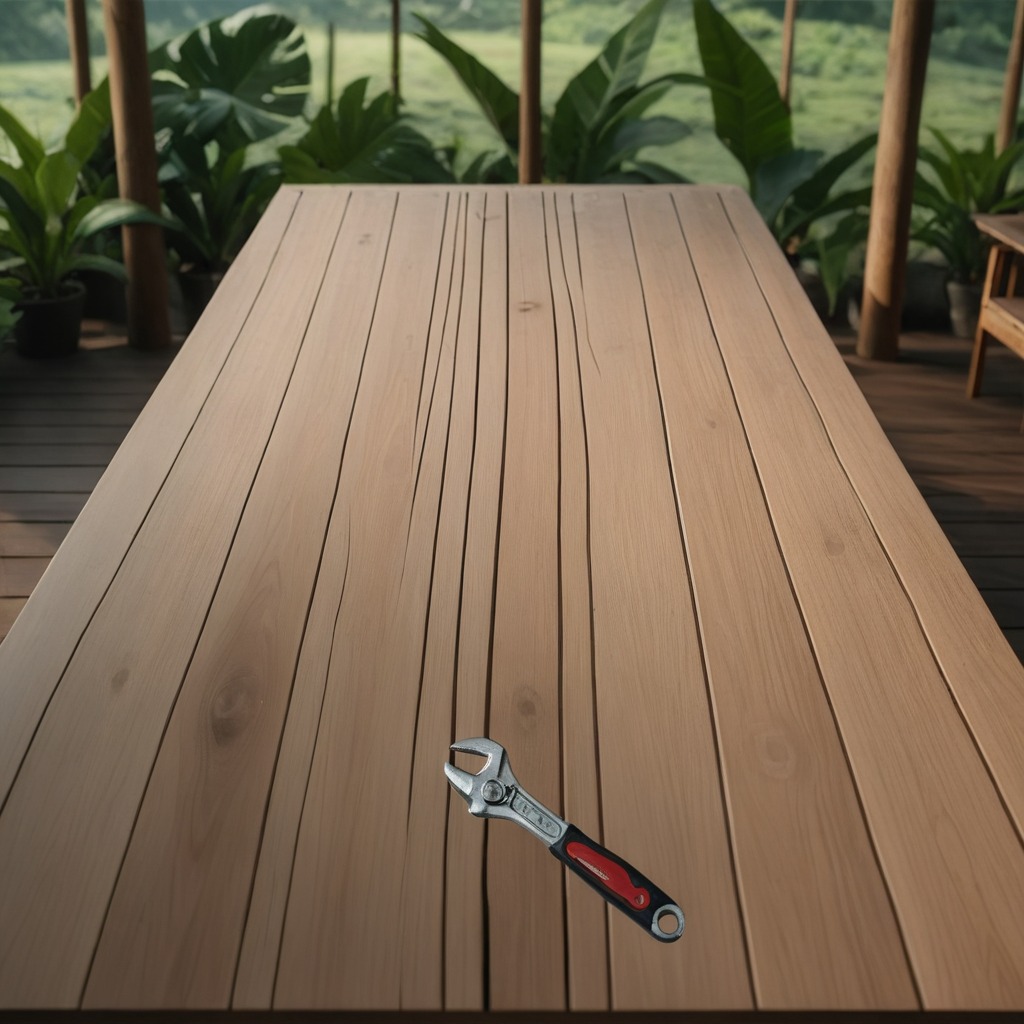
An wrench is lying on a wooden table inside a jungle field workshop tent.